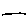
Label: line